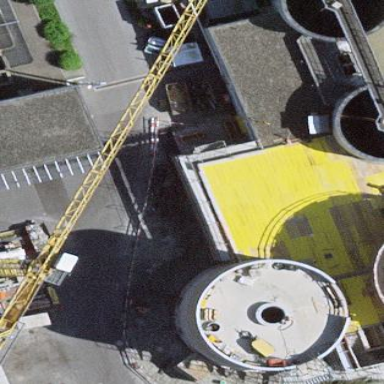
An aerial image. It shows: Water storage tank.